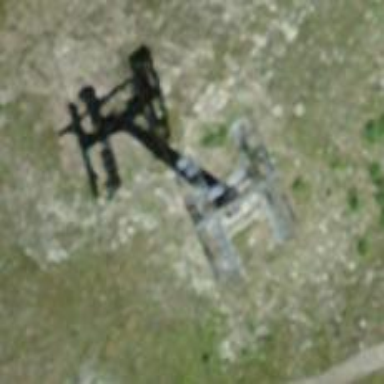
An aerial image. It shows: Pylon for aerialway.